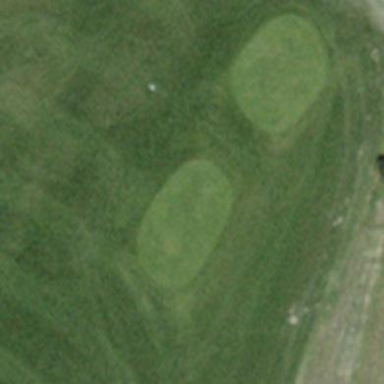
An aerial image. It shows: Golf tee.